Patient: sex F, age 48
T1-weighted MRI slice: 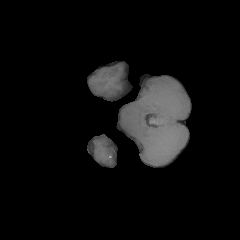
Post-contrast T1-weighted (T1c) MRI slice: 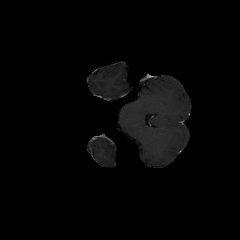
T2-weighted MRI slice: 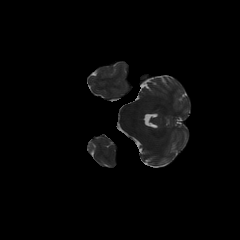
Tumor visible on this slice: no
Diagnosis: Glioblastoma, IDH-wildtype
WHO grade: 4